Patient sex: F
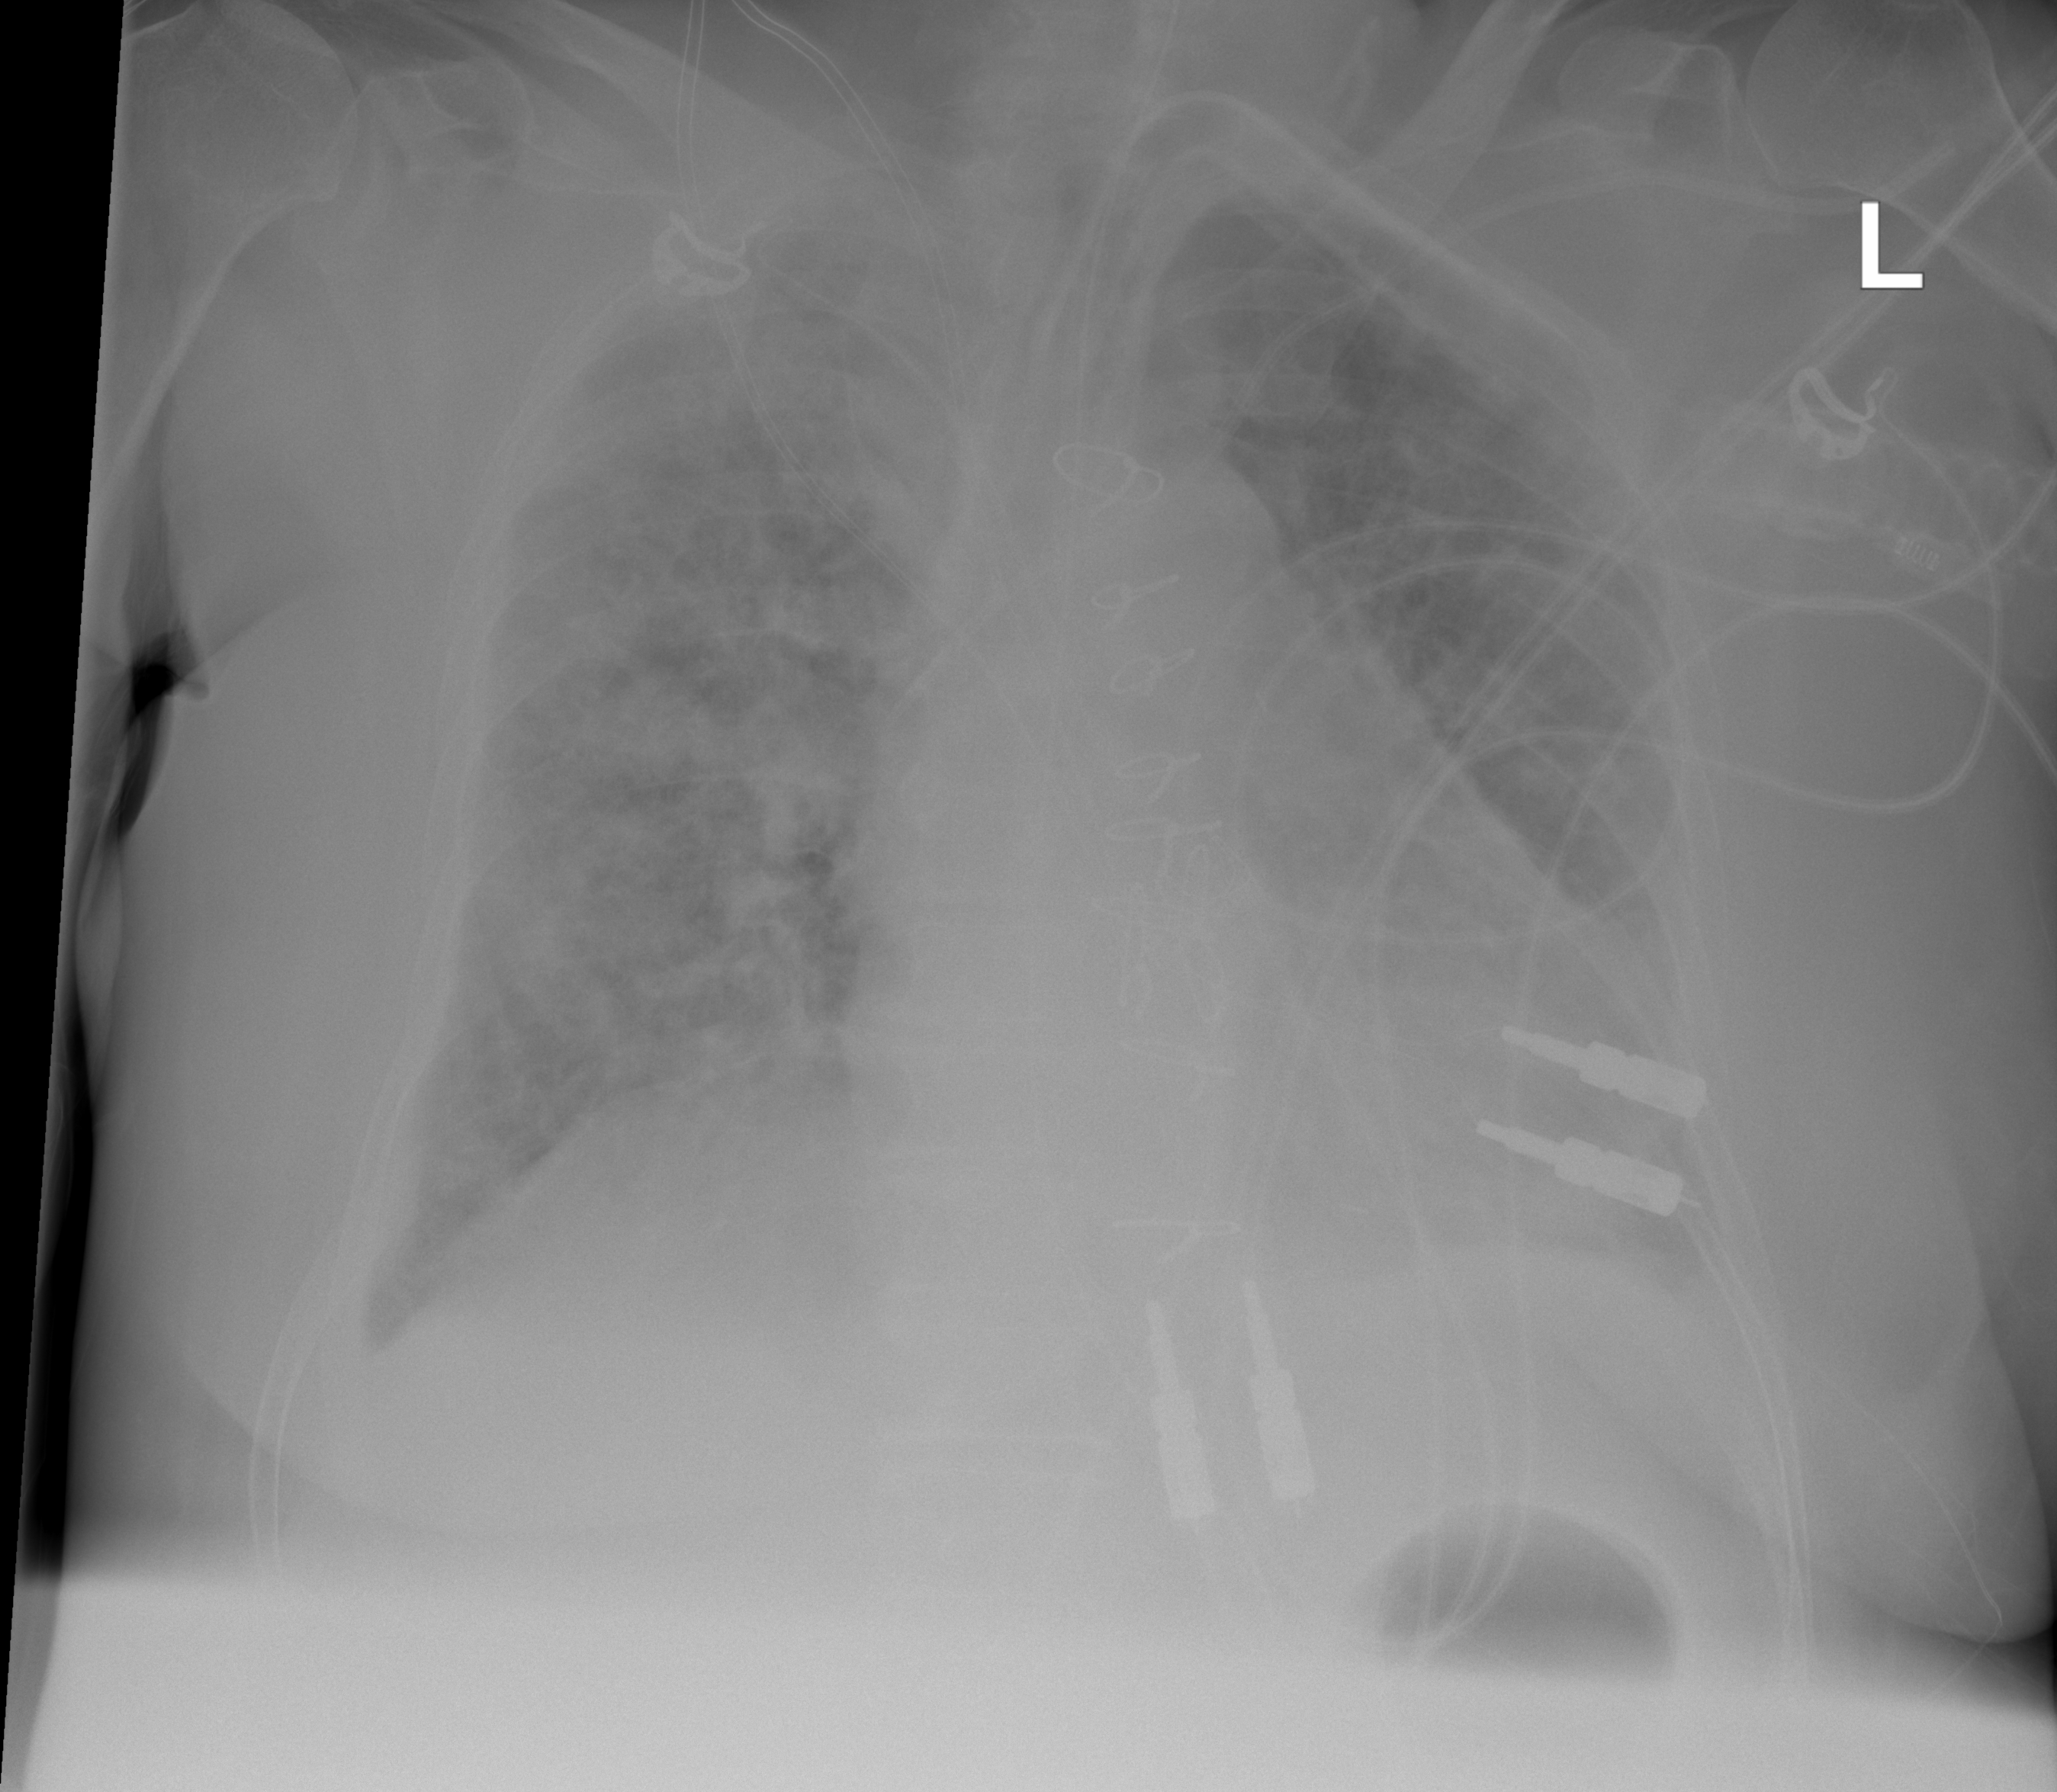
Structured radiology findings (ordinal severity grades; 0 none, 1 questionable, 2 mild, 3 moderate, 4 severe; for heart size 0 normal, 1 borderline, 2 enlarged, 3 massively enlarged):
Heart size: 2
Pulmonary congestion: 2
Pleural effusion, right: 2
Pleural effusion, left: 2
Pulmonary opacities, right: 4
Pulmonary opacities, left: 4
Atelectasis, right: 3
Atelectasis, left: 2